Question: I am trying to plot simple picture like this, using 3 values - xyz loaded from textfile.

Now I need X-axis to go from biggest numbers to lowest (now are biggest numbers on the right, I need them on the left), so that two zeros meet in the same corner. I am using this simple code:
'''
xyz <- read.table("excel")
scatterplot3d(xyz,xlim = c(0, 100000))
xyz
'''
I have tried "rev" with no success. Picture always looks the same. Help will be greatly appreciated.
Sample data stored in file named "excel":
'''
8884 20964 2
8928 5 1
9033 6 2
9261 61307 1
9435 64914 3
9605 5 2
9626 7 3
9718 5 3
10117 48941 7
10599 399 9
20834 5802 10
21337 3 8
21479 556 8
'''
I want my 0,0,0 point to be in right front down corner.
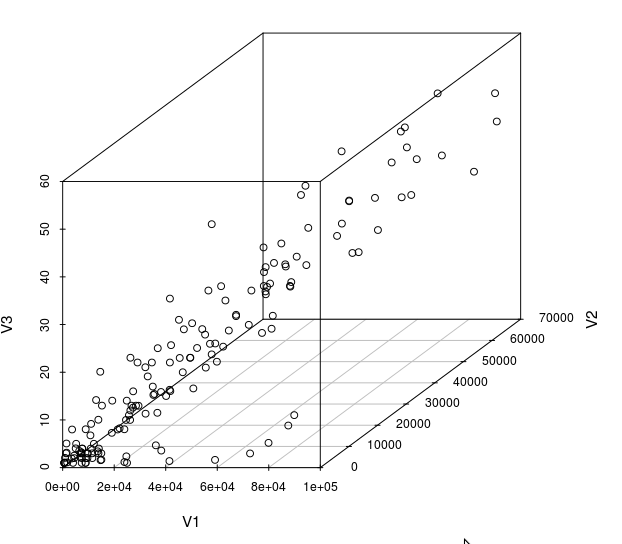
Answer: You can choose an angle between >90 and <270
'''
scatterplot3d(xyz,xlim = c(0, 100000),angle=ang)
'''
for example:
'''
z <- seq(-10, 10, 0.01)
x <- cos(z)+1
y <- sin(z)+1
scatterplot3d(x, y, z, highlight.3d=TRUE, col.axis="blue",angle=120,
col.grid="lightblue", main="scatterplot3d - 1", pch=20)
'''